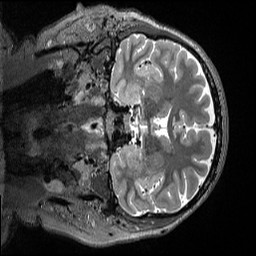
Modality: T2w
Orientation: coronal
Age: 38
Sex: female
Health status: healthy
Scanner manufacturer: siemens
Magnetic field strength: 3 T
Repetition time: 3.2 s
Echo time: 0.563 s